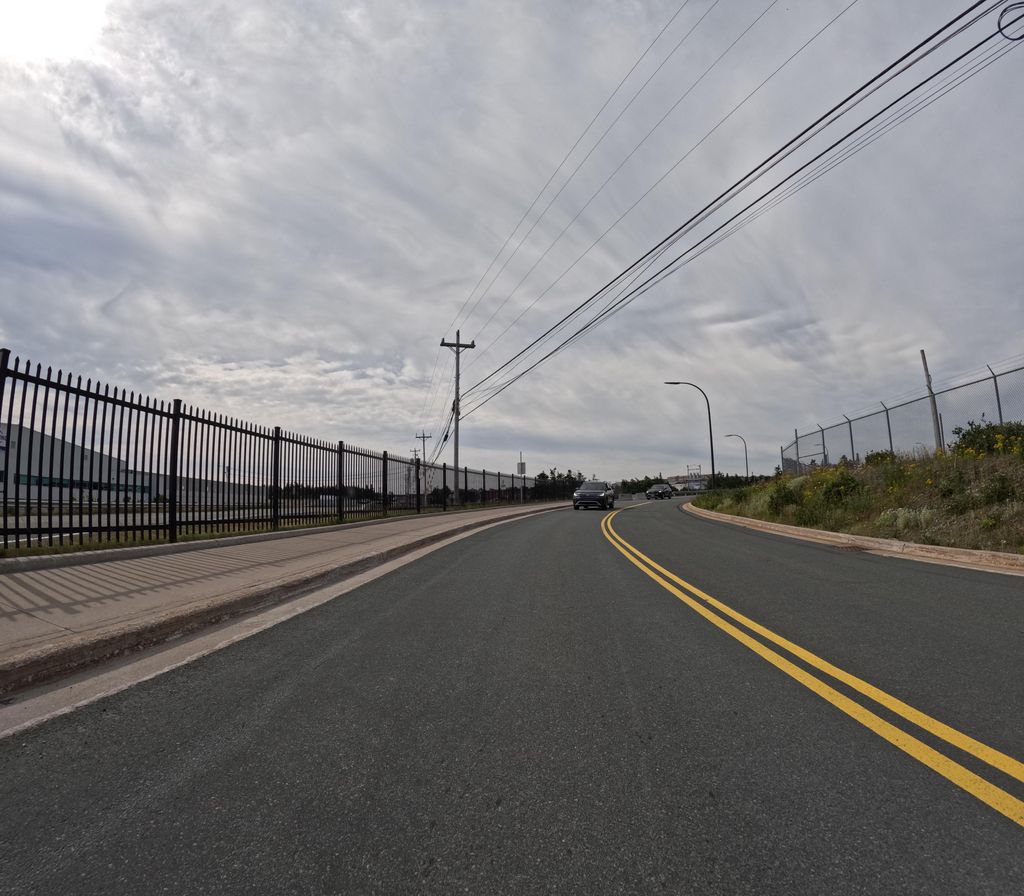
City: st_johns